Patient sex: F
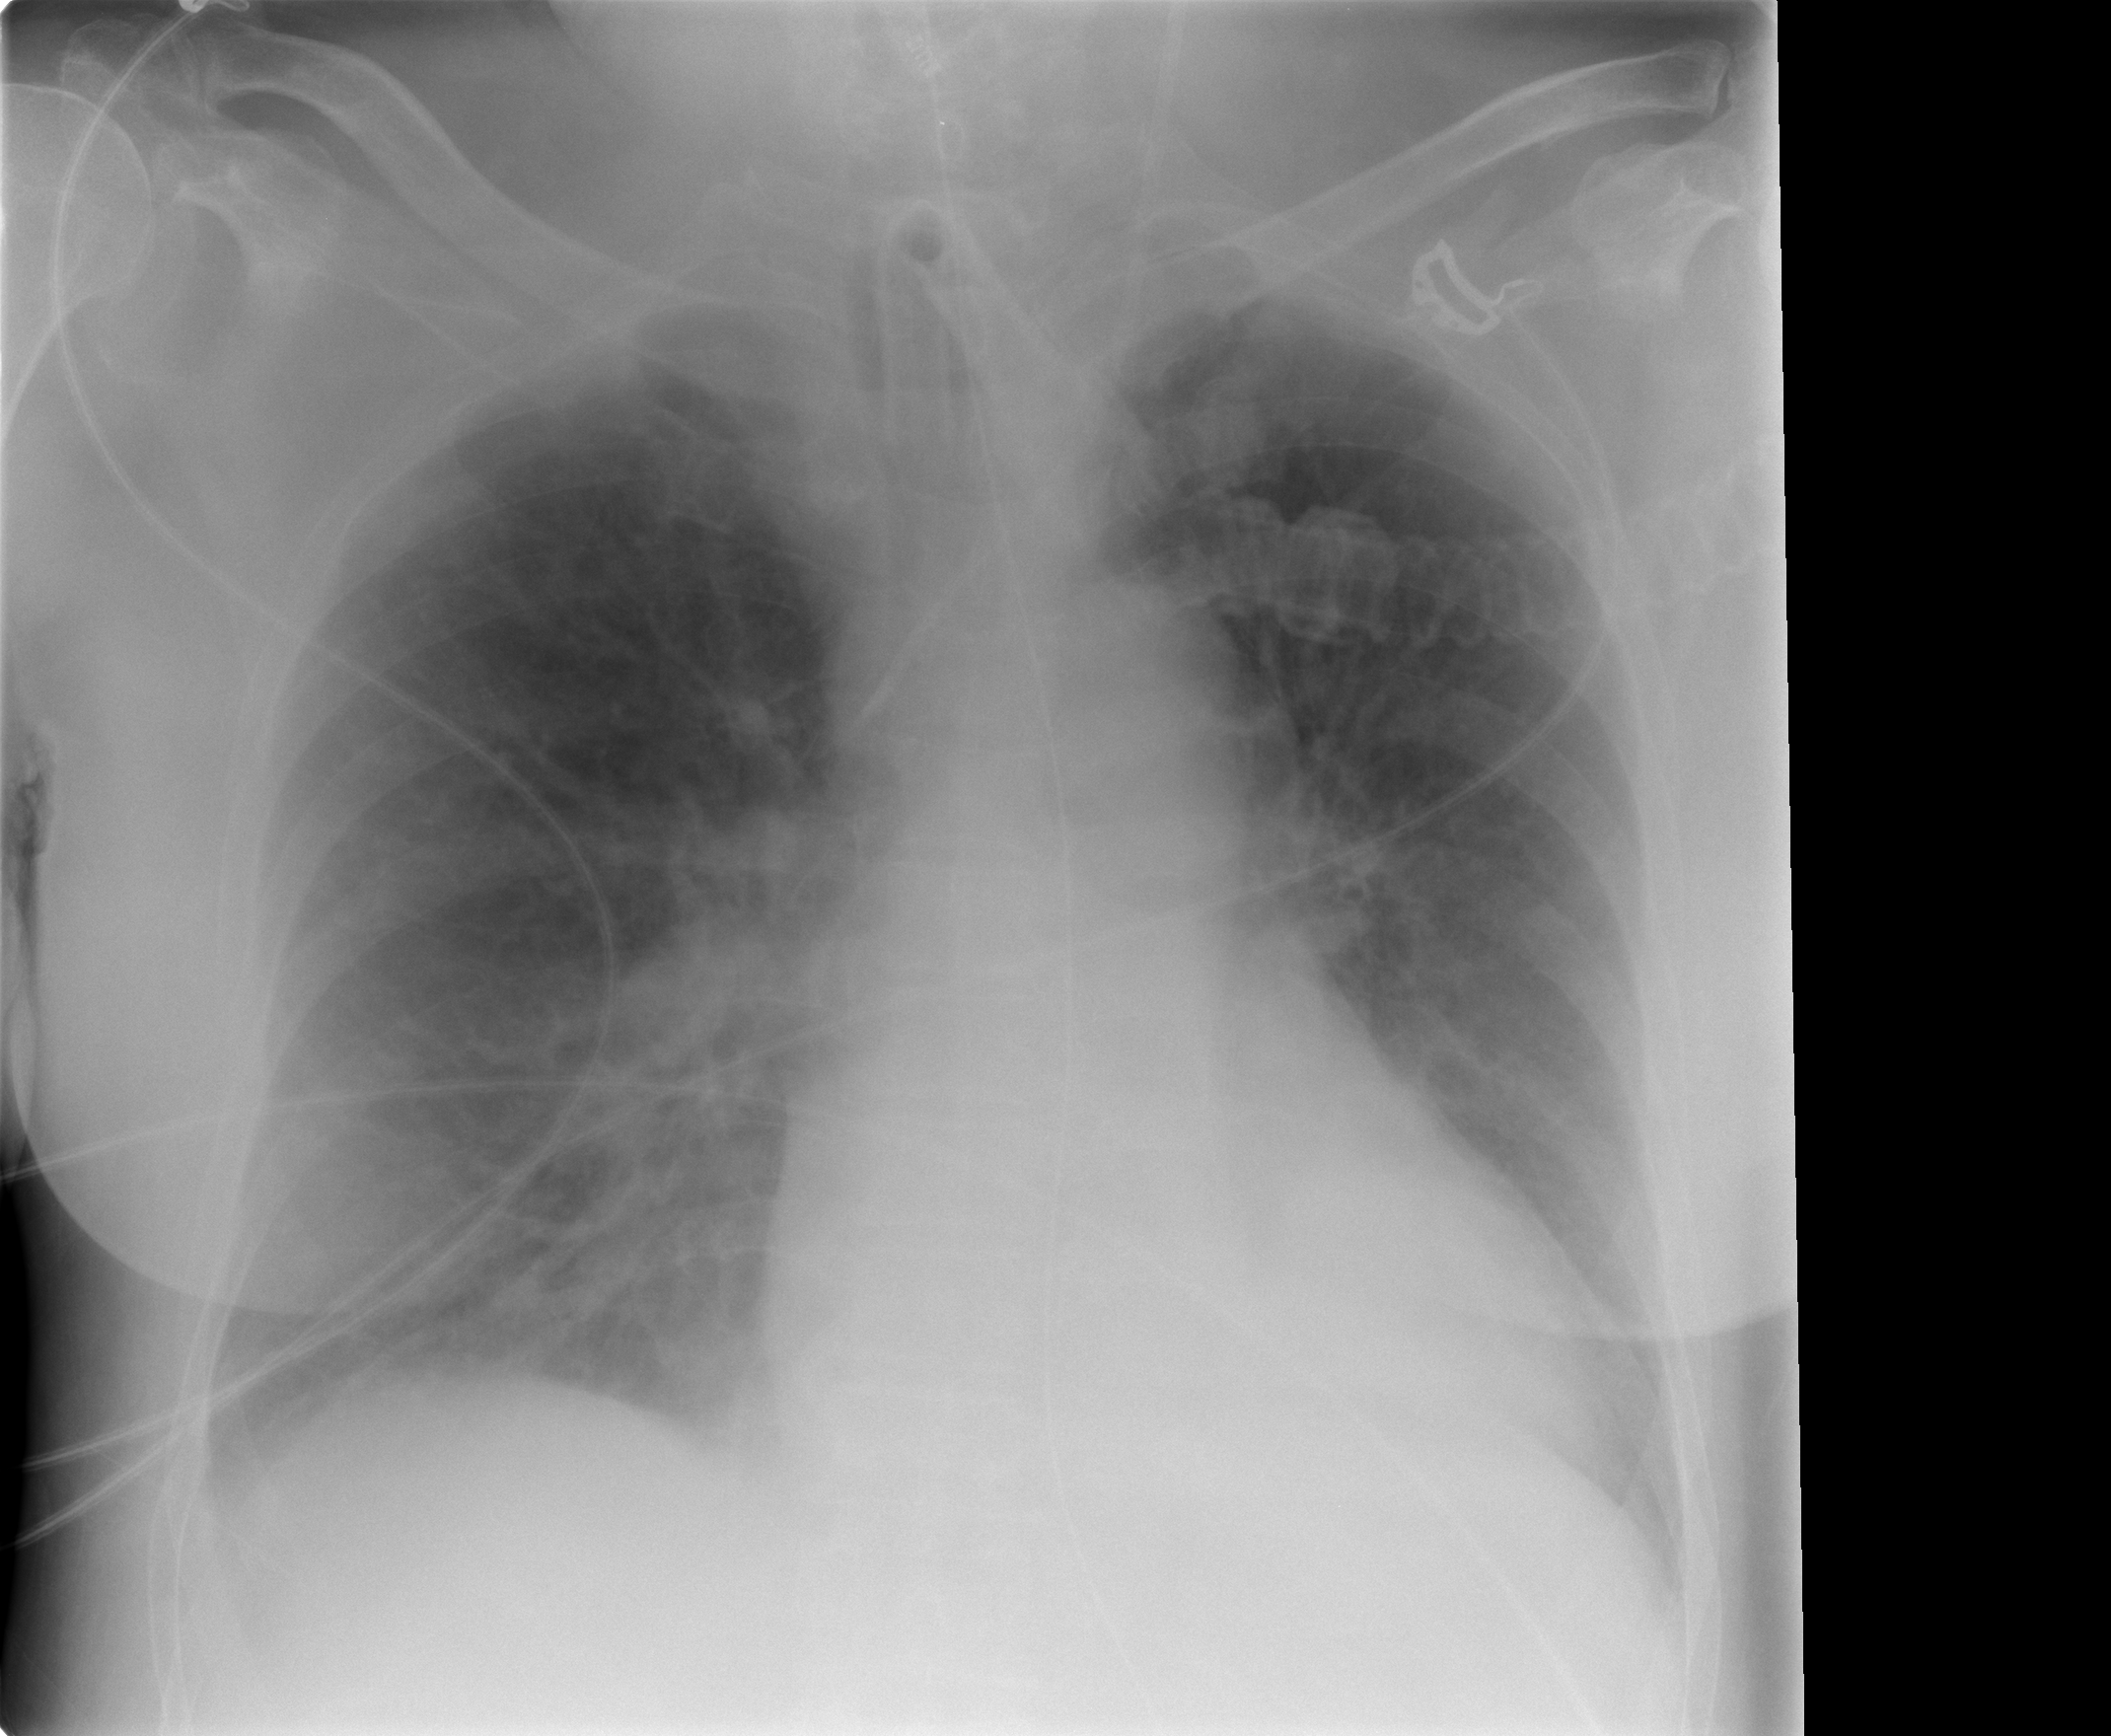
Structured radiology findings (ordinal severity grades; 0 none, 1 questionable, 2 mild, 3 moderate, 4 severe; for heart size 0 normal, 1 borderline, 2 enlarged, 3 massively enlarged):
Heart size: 0
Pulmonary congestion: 0
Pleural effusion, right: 1
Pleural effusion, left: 1
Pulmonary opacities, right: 0
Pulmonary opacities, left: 0
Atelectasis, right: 0
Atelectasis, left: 0